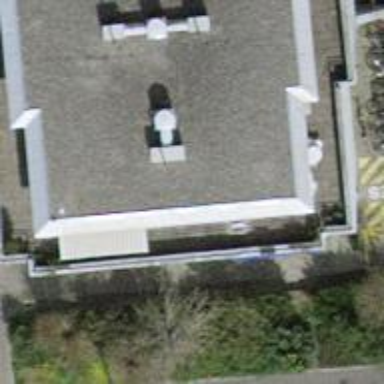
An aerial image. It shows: Veterinary facility.